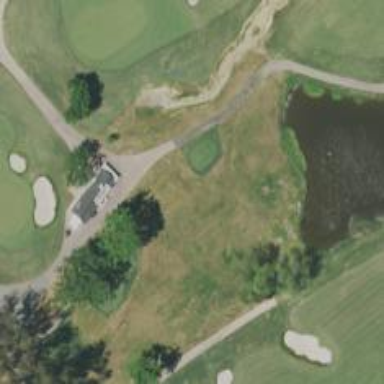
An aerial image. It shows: Service road designated as golf cart path.